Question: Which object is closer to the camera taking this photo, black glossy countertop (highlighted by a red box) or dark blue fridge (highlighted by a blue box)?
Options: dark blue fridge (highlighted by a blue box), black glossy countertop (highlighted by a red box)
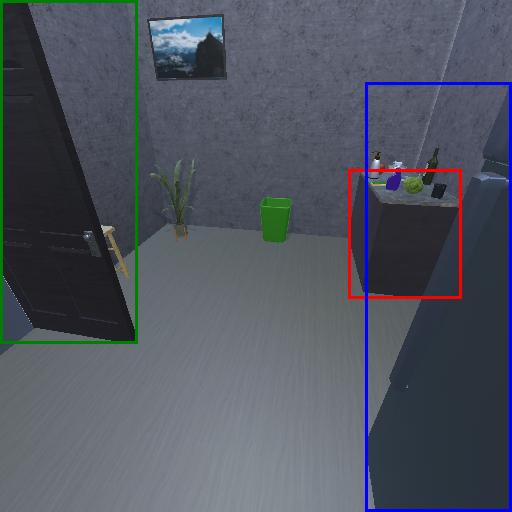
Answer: dark blue fridge (highlighted by a blue box)